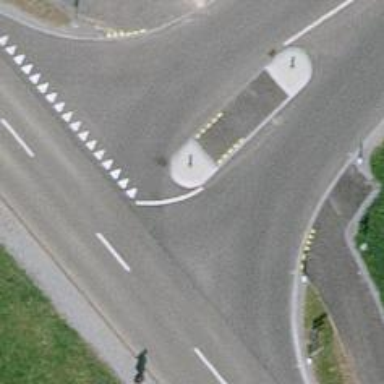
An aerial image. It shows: Uncontrolled crossing with pedestrian island.